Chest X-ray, PA view. Patient: 31 years old, sex F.
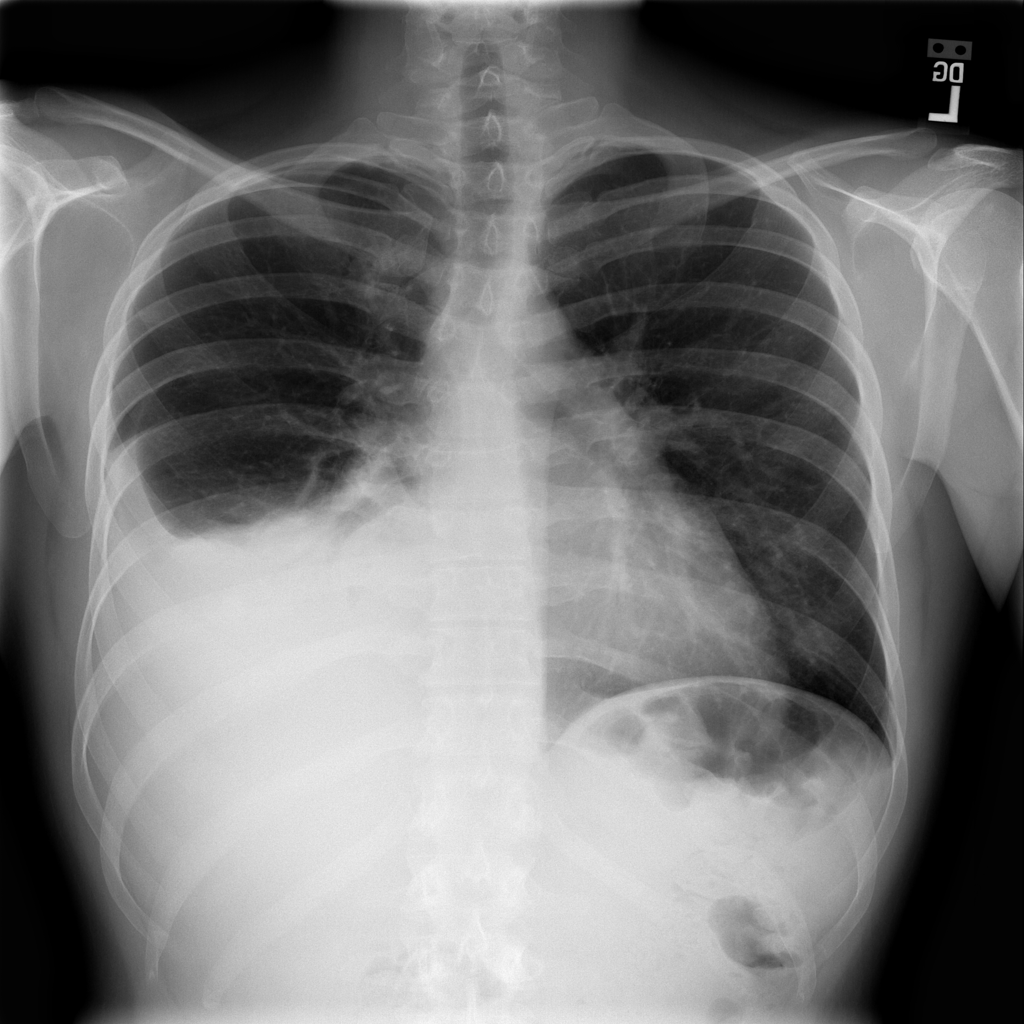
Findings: Effusion, Infiltration